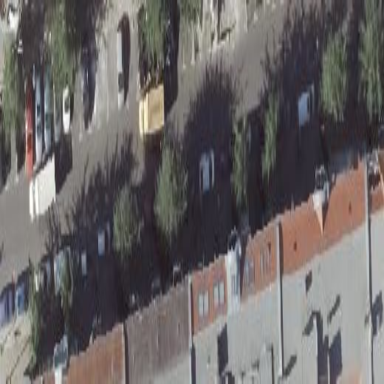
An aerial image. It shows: Street-side parallel parking area.